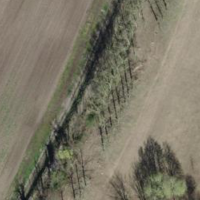
EUNIS habitat code: 24
Species observed at this site:
Chelidonium majus